Interaction volume radius: 5 \u00c5
Interaction volume height: 20 \u00c5
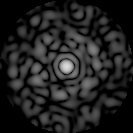
Disorder parameter: 0.838